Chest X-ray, PA view. Patient: 57 years old, sex M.
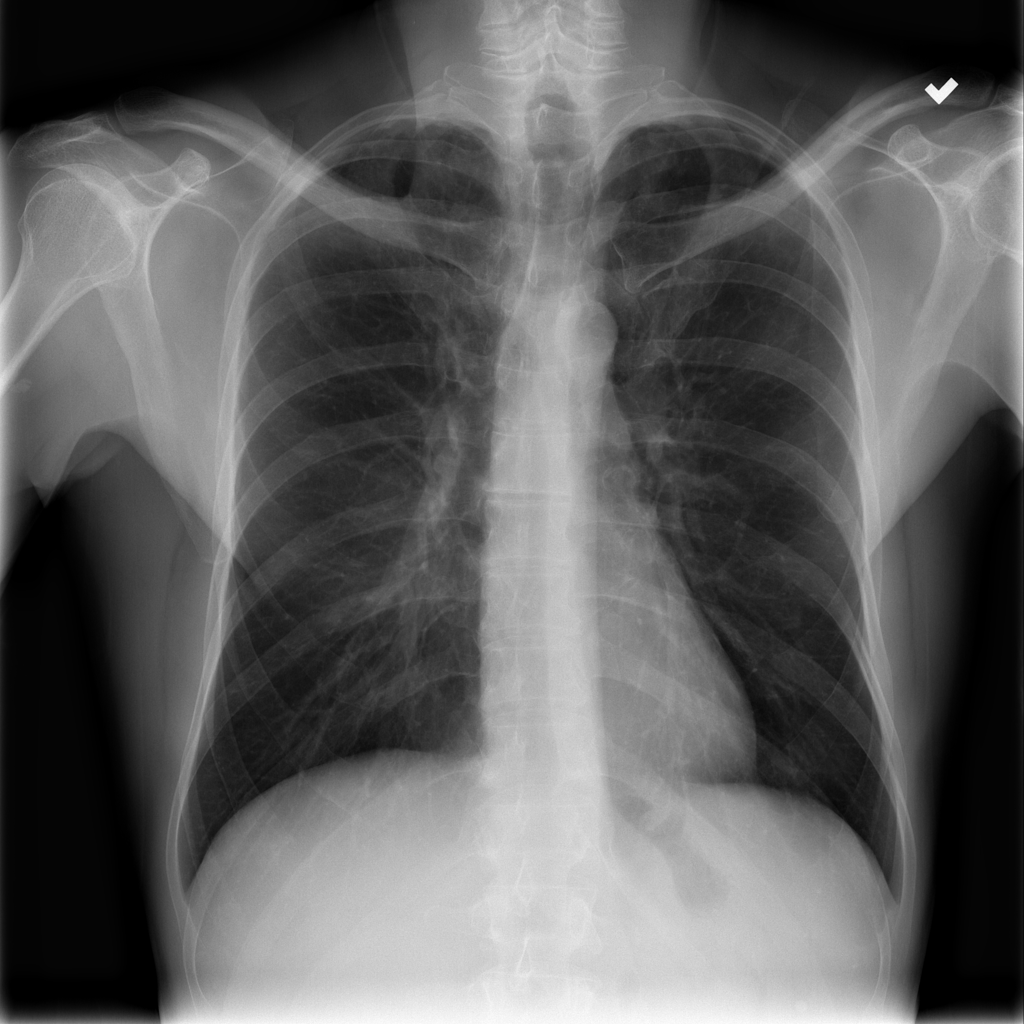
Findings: No Finding